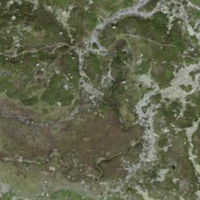
EUNIS habitat code: 26
Species observed at this site:
Turdus torquatus
Montifringilla nivalis